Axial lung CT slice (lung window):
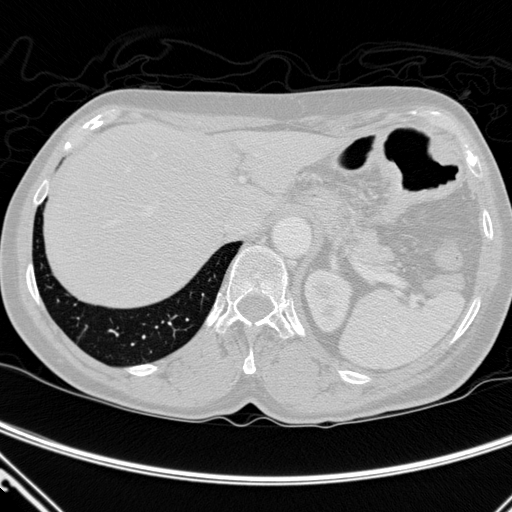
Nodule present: no